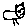
Label: cat